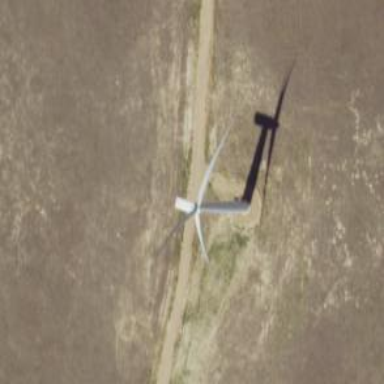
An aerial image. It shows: Wind generator with horizontal axis. The generator is wind turbine.